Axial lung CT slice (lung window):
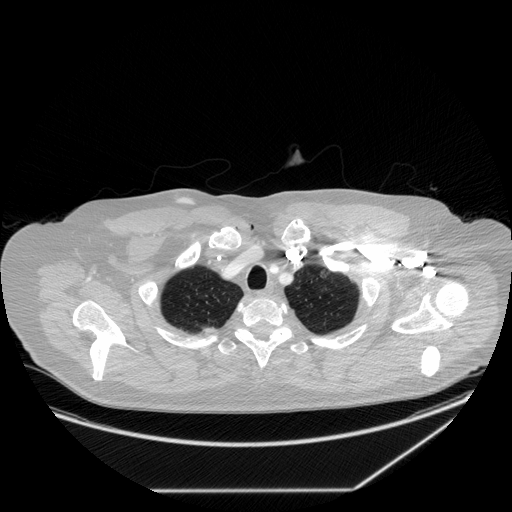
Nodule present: no